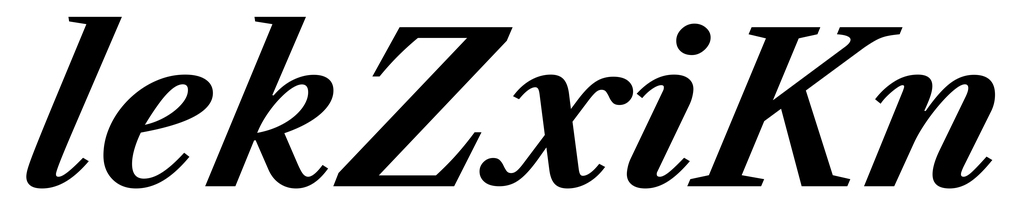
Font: LibreCaslonText-Italic_Bold_Italic